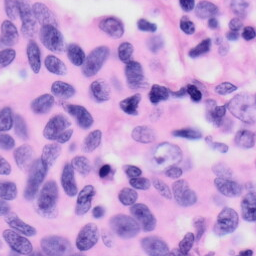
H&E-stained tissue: Skin